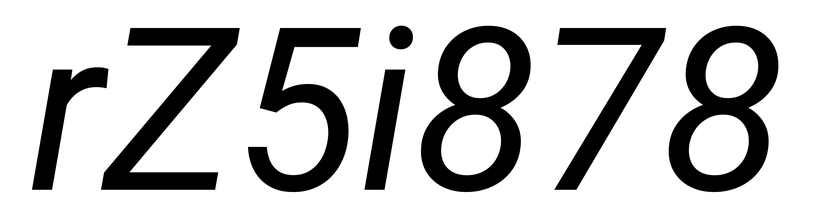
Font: Roboto-Italic_Italic